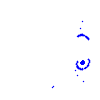
Particle: pion